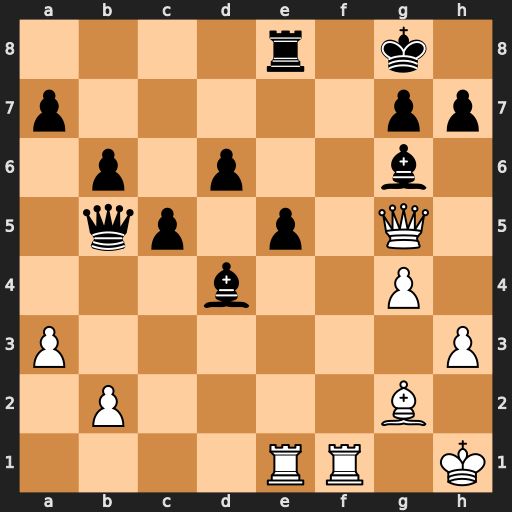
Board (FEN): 4r1k1/p5pp/1p1p2b1/1qp1p1Q1/3b2P1/P6P/1P4B1/4RR1K
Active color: w
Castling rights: -
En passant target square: -
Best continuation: Bd5+ Kh8 Qe7